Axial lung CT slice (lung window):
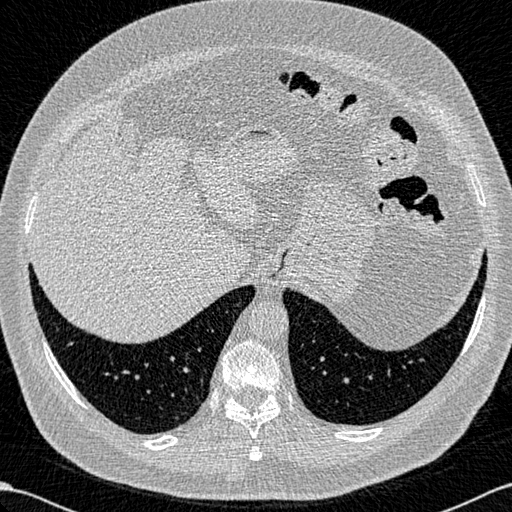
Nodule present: no